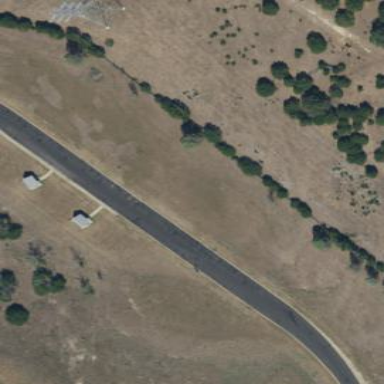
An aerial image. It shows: Rest area along the road with picnic tables.